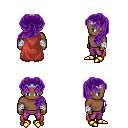
a pixel art fantasy rpg character, male body template, human, dark skin, maroon cape, magenta pants, purple princess hairstyle, silver tiara, white cloth bandages, gold boots, four views (front, back, left, right), 2x2 character sprite sheet, small pixel art, hard edges, no anti-aliasing